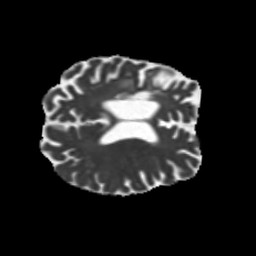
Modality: MD
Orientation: axial
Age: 68
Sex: female
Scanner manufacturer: siemens
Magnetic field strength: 3 T
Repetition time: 5.25 s
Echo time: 0.08 s